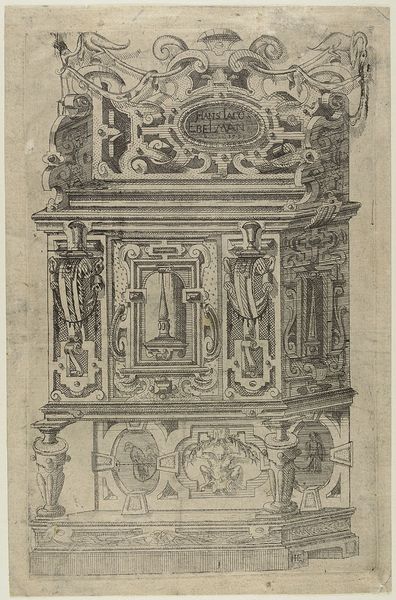
Titel: Schrank, Blatt 1 aus einer Folge von Schränken mit Schnitzwerkverzierungen
Künstler: Hans Jakob Ebelmann
Standort: Hamburg
Institution: Museum für Kunst und Gewerbe Hamburg
Schlagwörter: renaissance, schrank, grafik, graphik, ornamente, fotografie, photographie, druckgraphik, druckgrafik, radierung, kunstgewerbe, kunsthandwerk, groteske, hausrat, rollwerk, reproduktionen, industriedesign, druckerzeugnisse, schweifwerk, möbel, ornamentstich, vorlageblätter